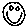
Label: smiley face